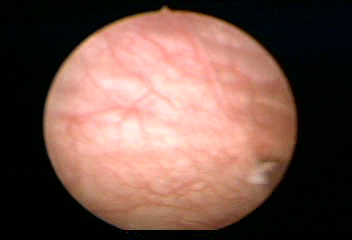
Modality: WLC
Class: Normal mucosa
Bladder cancer association: No